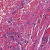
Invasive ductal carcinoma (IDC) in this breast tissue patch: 0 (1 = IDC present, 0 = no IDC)